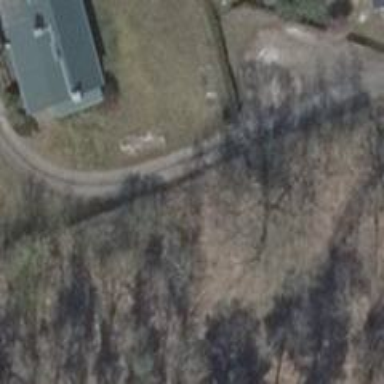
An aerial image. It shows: Dirt path.